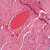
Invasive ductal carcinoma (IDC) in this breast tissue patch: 0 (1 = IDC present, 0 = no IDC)